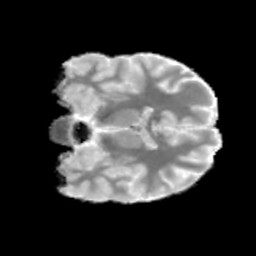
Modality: MD
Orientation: coronal
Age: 31
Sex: male
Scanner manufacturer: siemens
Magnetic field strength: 3 T
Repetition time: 3.23 s
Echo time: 0.0892 s